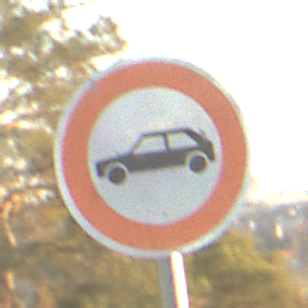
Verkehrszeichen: VerbotPersonenkraftwagen
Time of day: SunriseSunset
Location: Outdoor (Nature)
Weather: PartlyCloudy
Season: NotSpecified
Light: Natural